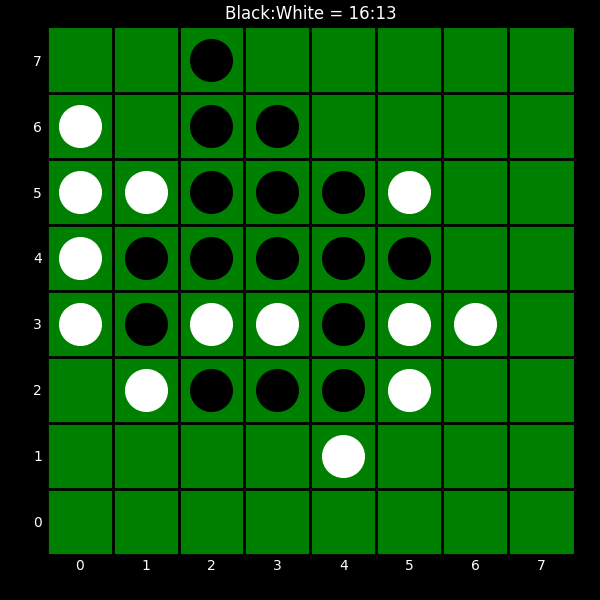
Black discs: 16
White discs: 13